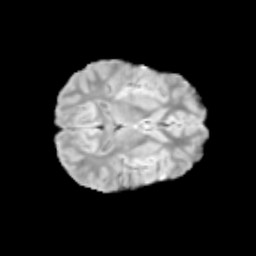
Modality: T2w
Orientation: axial
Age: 9
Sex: male
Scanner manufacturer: siemens
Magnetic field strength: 3 T
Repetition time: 3.8 s
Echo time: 0.07 s